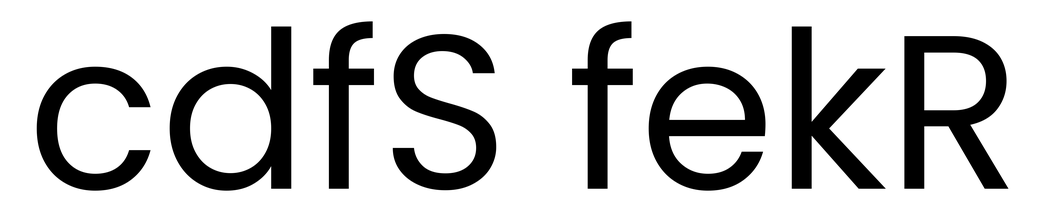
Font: Poppins-Regular